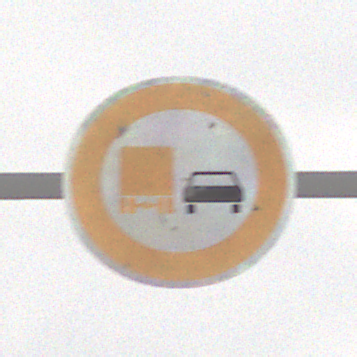
Verkehrszeichen: UeberholverbotKraftfahrzeuge
Umgebung: Outdoor, Nature
Tageszeit: MorningAfternoon
Wetter: Overcast
Licht: Natural
Jahreszeit: Winter
Kontrast: LowContrast